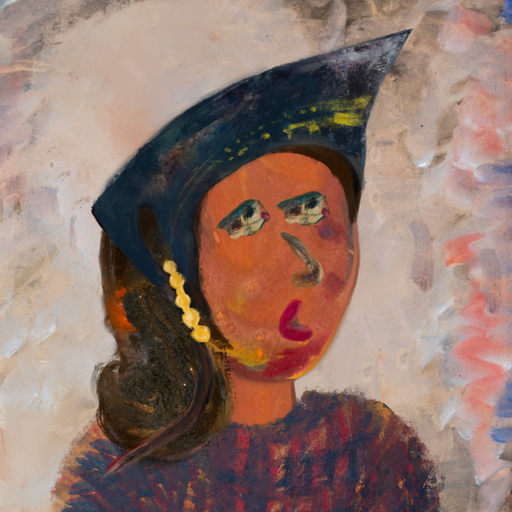
Background: Roy_Bahadur, Head And Neck Side: Mother_And_Son_Son, Face Side: Pipe, Bust: In_The_Sun, Hair Side: Gypsy_Queen, Head Accessory: Irani, Second Necklace: Blank, Necklace: Blank, Baby: Blank